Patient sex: M
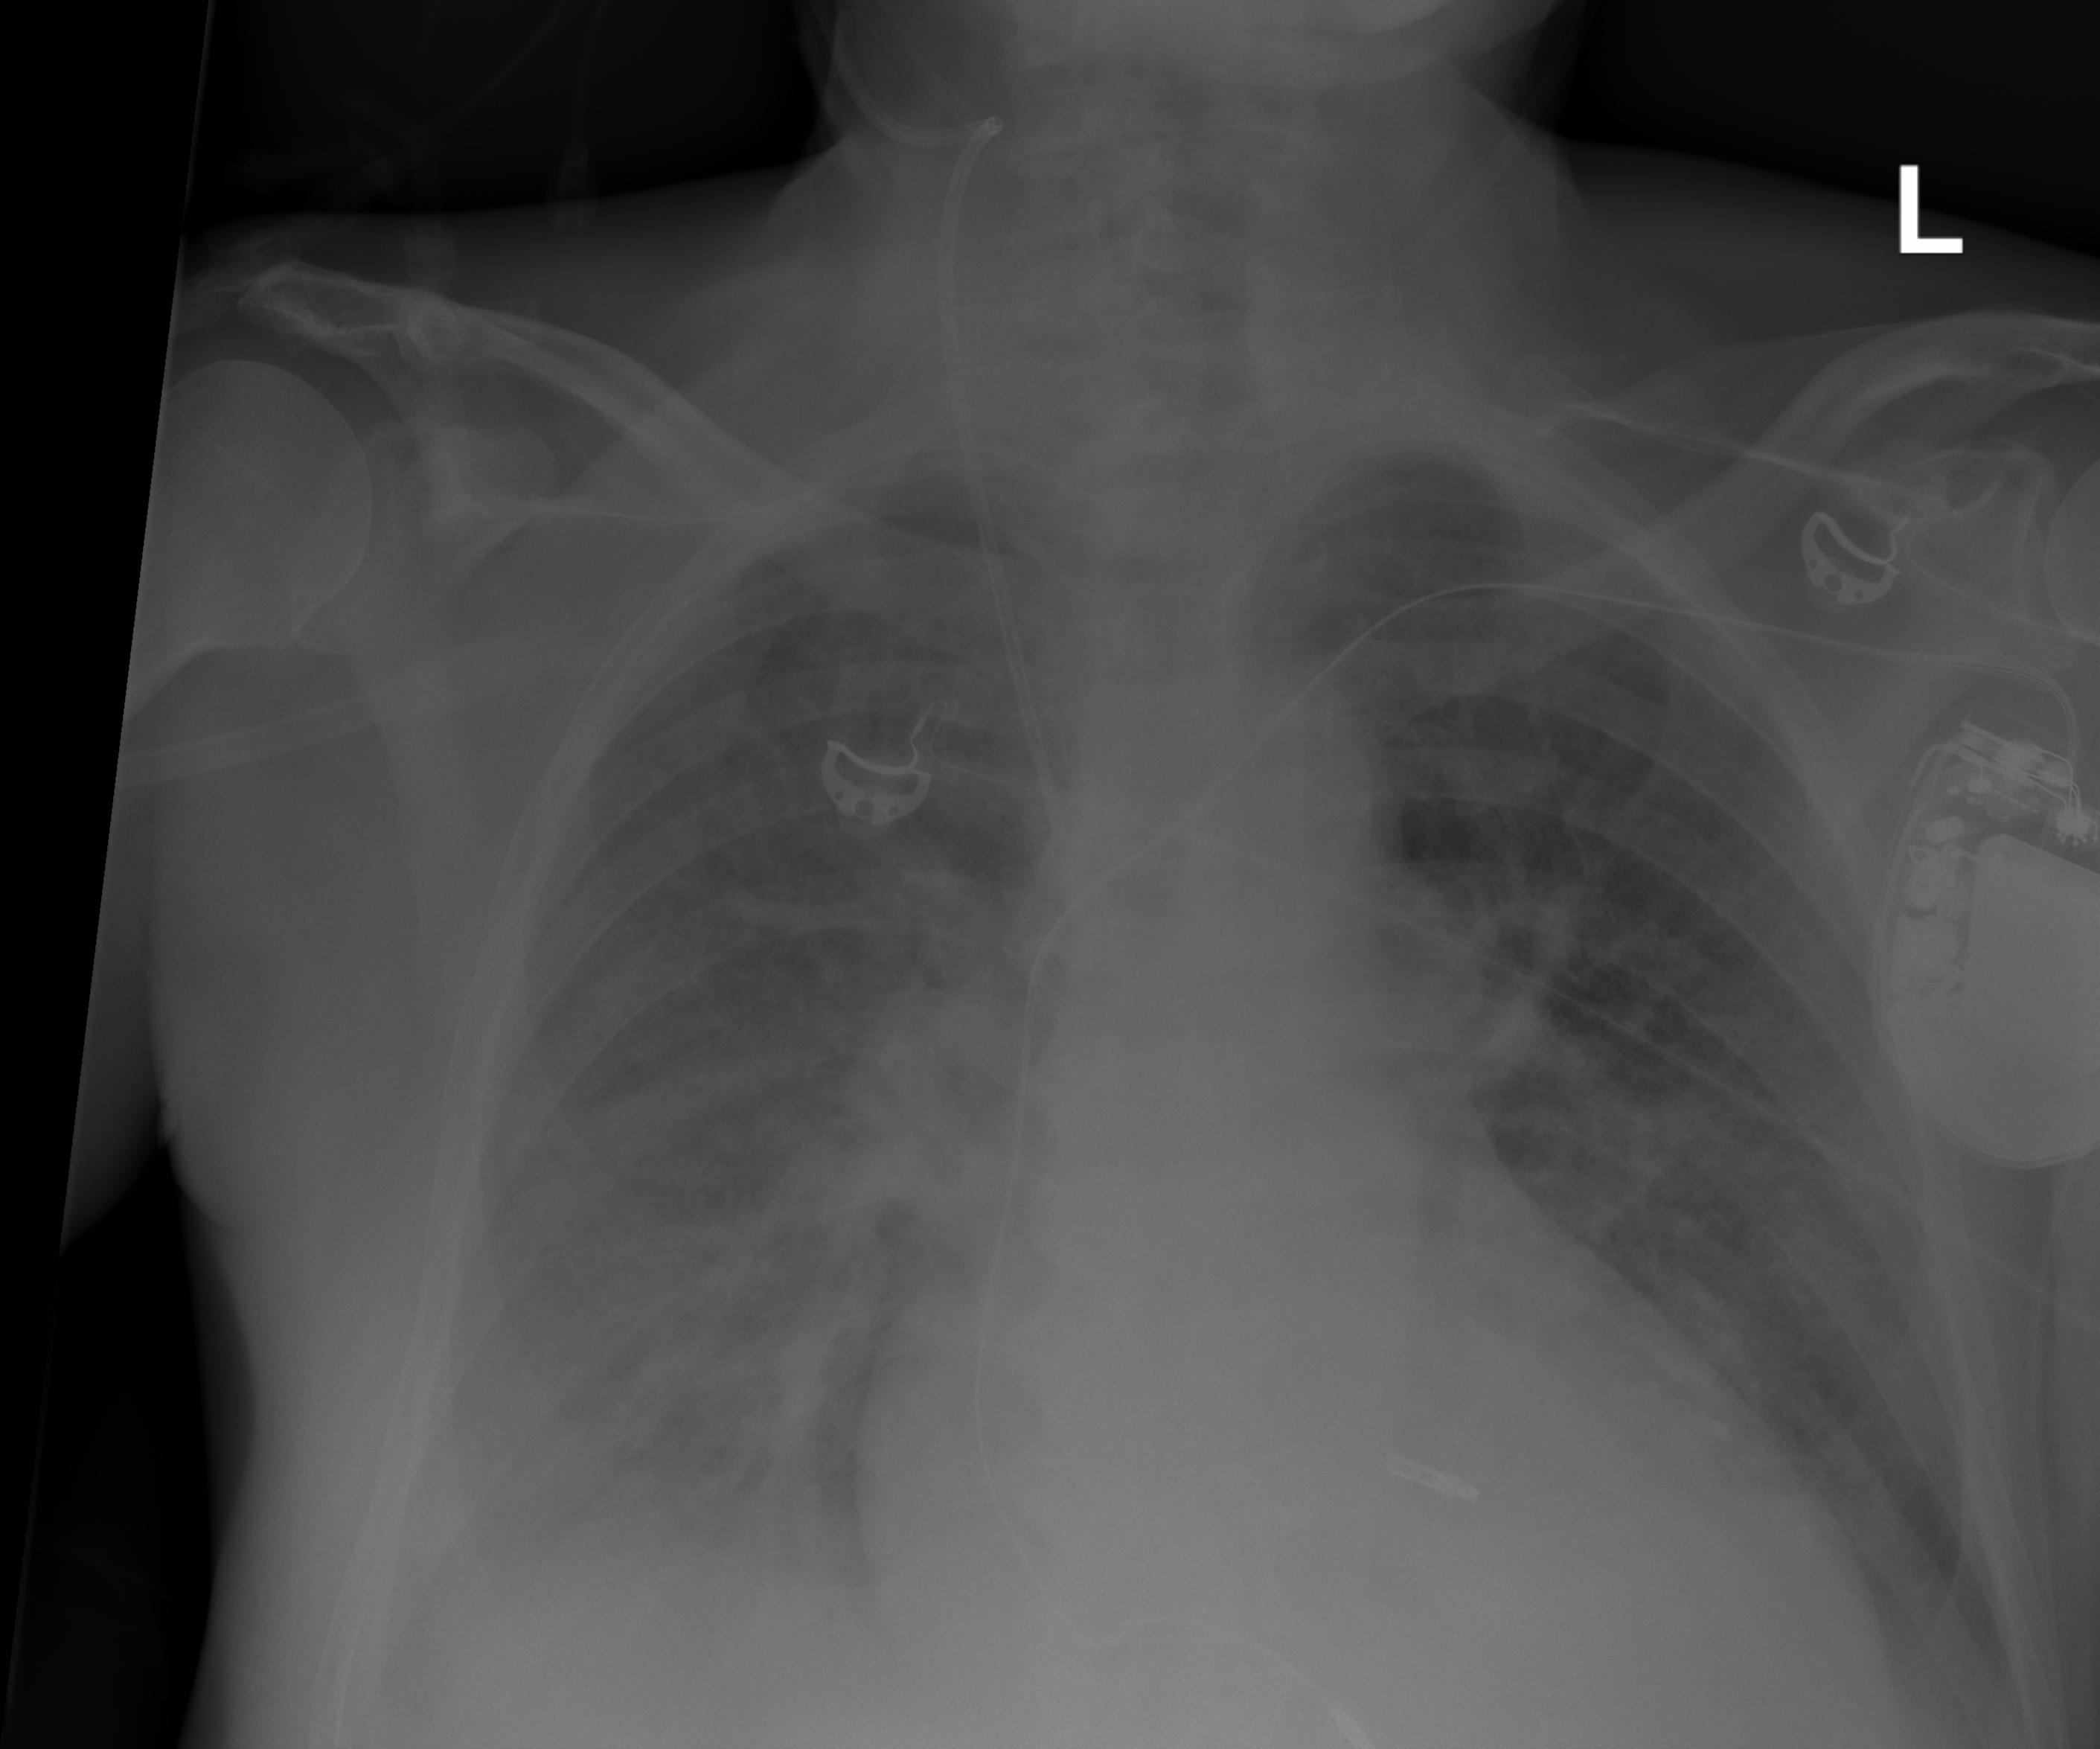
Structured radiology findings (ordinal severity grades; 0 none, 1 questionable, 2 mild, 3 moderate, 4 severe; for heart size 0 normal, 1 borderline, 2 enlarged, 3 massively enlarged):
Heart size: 2
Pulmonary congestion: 3
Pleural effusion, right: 2
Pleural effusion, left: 2
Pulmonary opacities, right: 2
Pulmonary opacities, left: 2
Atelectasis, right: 3
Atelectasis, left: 2